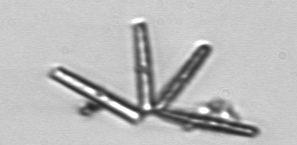
Label: Thalassionema